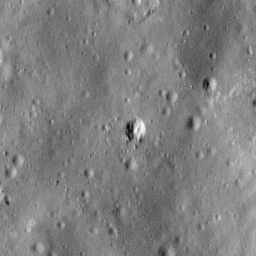
Pit: Rutherfurd 1b
Host crater: Rutherfurd
Host type: impact_melt
Lunar coordinates: latitude -60.779, longitude 348.186